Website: crate-barrel
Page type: stored-credit-cards
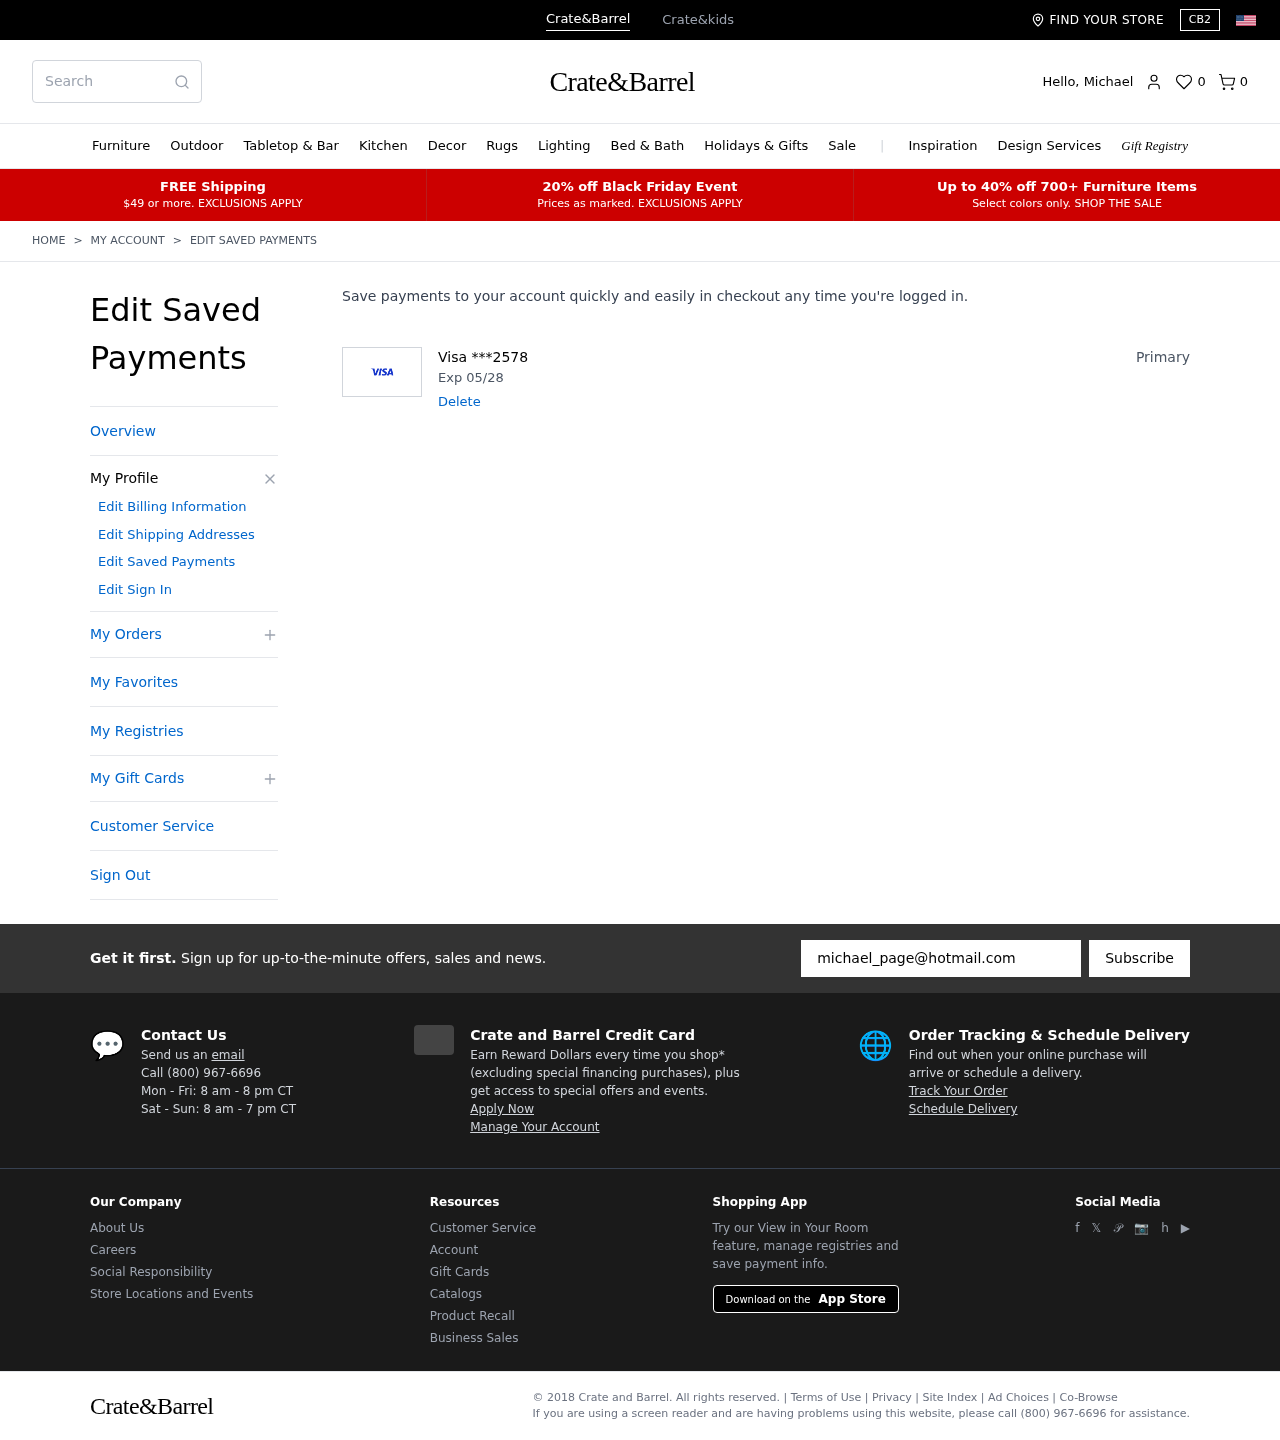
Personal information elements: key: PII_CARD_EXPIRY
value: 05/28
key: PII_CARD_LAST4
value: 2578
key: PII_CARD_TYPE
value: Visa
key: PII_FIRSTNAME
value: Michael
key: PII_EMAIL
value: michael_page@hotmail.com
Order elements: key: ORDER_NUM_ITEMS
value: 0
Search elements: key: HEADER_SEARCH
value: Search
Other elements: key: FAVORITES_COUNT
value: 0